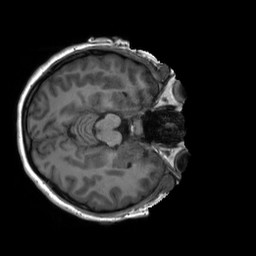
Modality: T1w
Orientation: axial
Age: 20
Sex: female
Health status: healthy
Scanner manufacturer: siemens
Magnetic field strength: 3 T
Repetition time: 2.3 s
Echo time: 0.00229 s